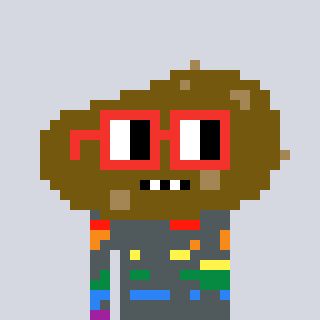
a pixel art character with square red glasses, a potato-shaped head and a bege-colored body on a cool background